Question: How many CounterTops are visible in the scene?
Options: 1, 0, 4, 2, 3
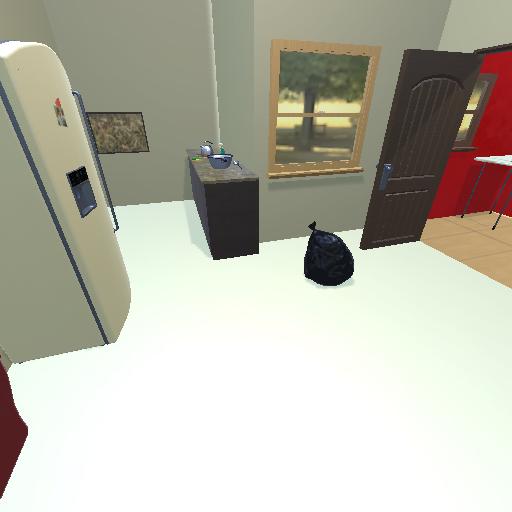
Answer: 1